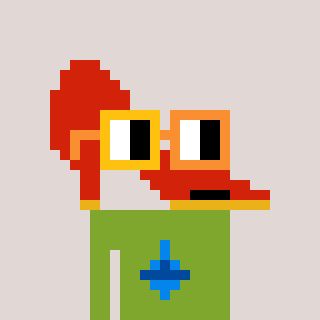
a pixel art character with square yellow and orange glasses, a highheel-shaped head and a slimegreen-colored body on a warm background